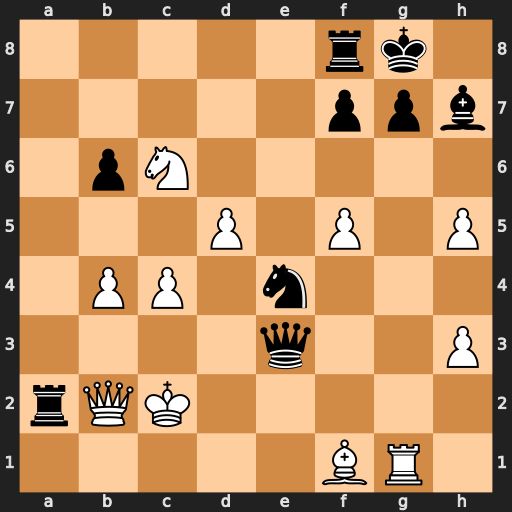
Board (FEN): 5rk1/5ppb/1pN5/3P1P1P/1PP1n3/4q2P/rQK5/5BR1
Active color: w
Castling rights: -
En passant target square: -
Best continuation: Rxg7+ Kh8 Rg8+ Kxg8 Ne7#